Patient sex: F
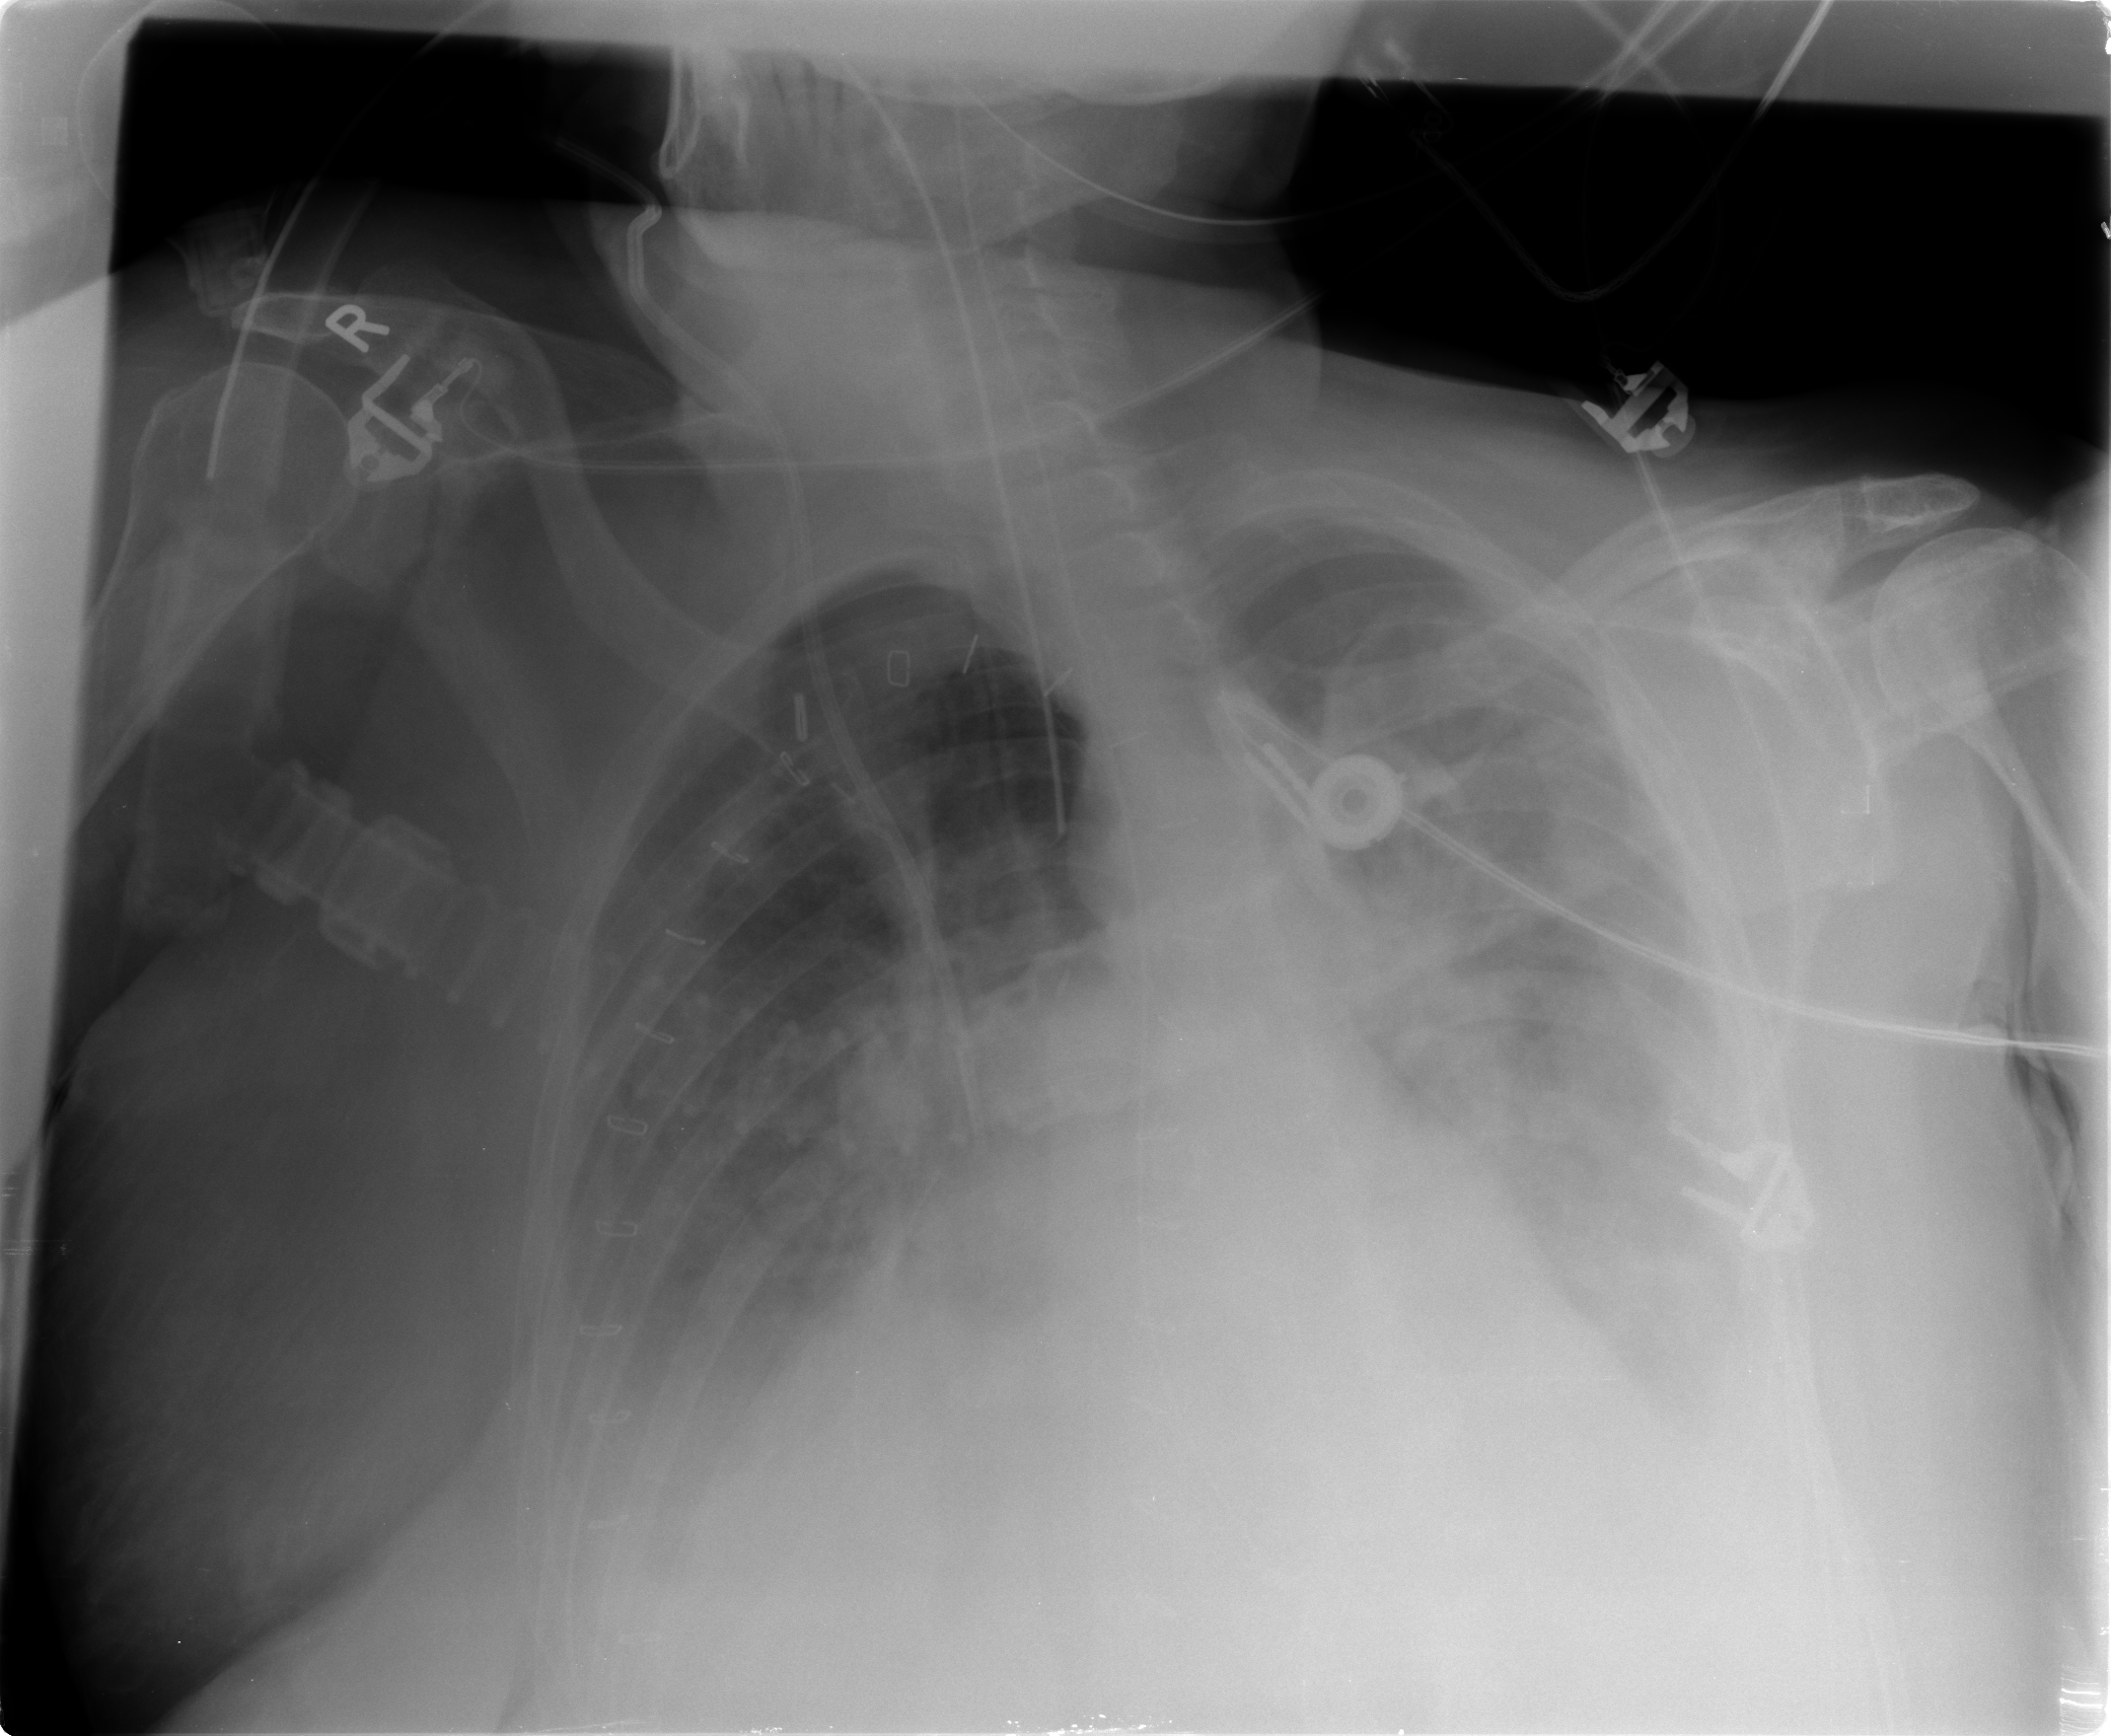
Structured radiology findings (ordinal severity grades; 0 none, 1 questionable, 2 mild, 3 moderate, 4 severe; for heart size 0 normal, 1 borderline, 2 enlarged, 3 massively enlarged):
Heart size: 2
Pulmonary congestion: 3
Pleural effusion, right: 2
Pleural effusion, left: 3
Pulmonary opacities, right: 2
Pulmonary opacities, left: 3
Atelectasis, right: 2
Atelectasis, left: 2